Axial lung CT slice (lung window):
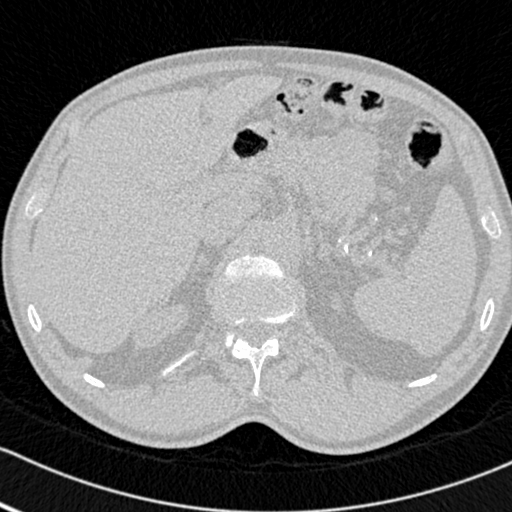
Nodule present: no